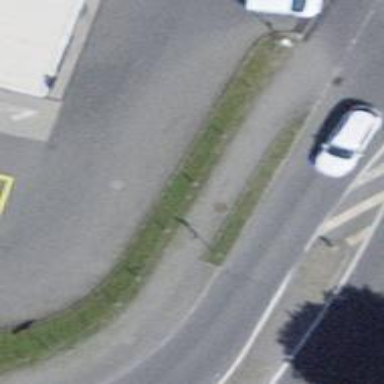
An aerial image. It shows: Asphalt sidewalk.